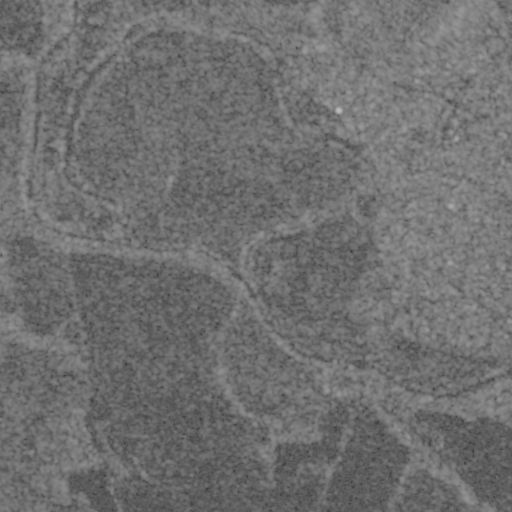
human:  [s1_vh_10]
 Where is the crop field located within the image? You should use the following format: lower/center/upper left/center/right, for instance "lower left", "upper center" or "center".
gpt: The crop field is located in the upper left of the image.
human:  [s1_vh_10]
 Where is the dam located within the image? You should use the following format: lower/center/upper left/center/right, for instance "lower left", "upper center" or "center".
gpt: The dam is located in the lower left of the image.
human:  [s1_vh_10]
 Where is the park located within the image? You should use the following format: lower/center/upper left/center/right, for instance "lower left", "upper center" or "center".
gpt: The park is located in the upper right of the image.
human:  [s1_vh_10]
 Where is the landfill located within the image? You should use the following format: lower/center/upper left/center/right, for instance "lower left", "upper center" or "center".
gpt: There is no landfill in the image.

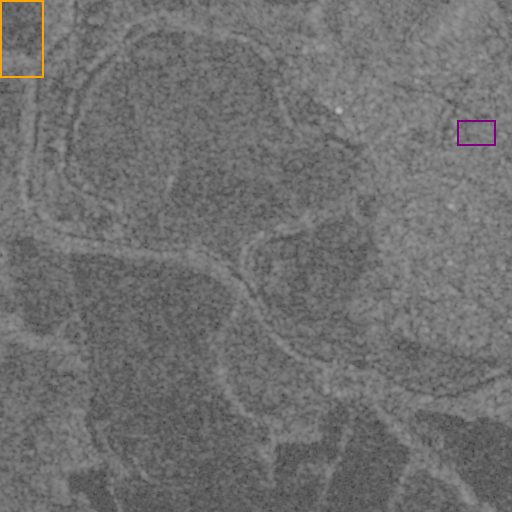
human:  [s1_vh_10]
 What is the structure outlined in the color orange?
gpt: The structure outlined in orange is a crop field.
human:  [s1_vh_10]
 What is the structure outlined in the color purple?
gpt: The structure outlined in purple is a park.
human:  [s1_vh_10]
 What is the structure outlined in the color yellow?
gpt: There is no yellow outline.